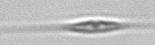
Label: Cylindrotheca